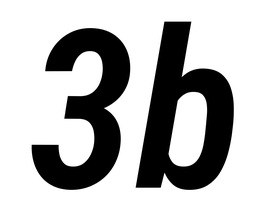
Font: Roboto-Italic_Condensed_SemiBold_Italic